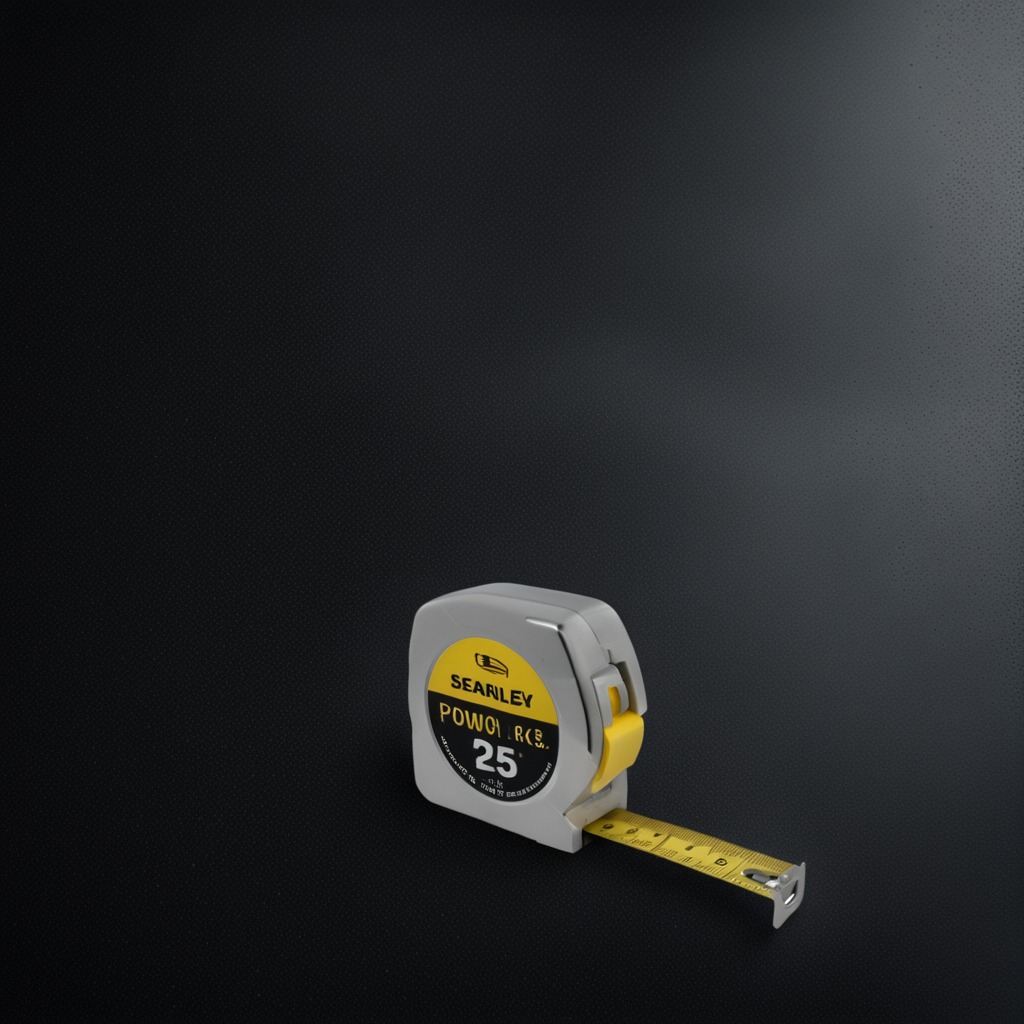
A measuring tape is lying on a clean granite tabletop covered with a black rubber mat inside a workshop at night dim ambient light soft shadows worn but beneath the mat.